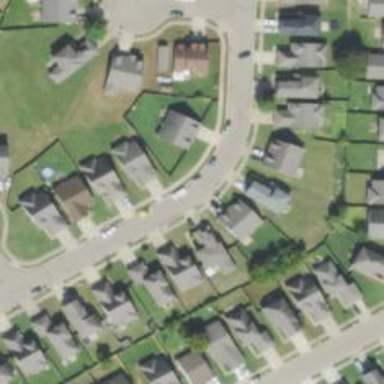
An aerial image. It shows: Residential road.